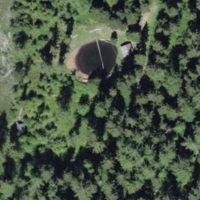
EUNIS habitat code: 43
Species observed at this site:
Plantago media
Petasites albus